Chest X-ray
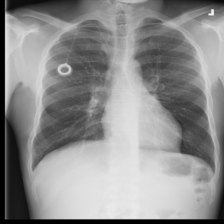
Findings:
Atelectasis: negative
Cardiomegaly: negative
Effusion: negative
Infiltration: negative
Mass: negative
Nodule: negative
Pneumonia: negative
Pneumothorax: negative
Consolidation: negative
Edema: negative
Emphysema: negative
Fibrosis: negative
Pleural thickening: negative
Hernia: negative